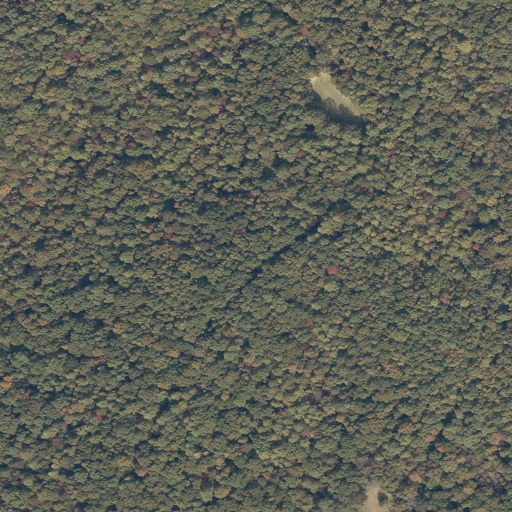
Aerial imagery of mountain in Alabama named Doctor Knob containing only deciduous forest